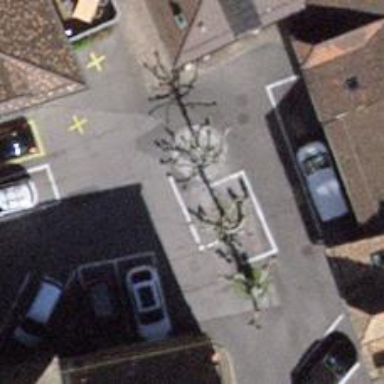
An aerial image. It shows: Living street.